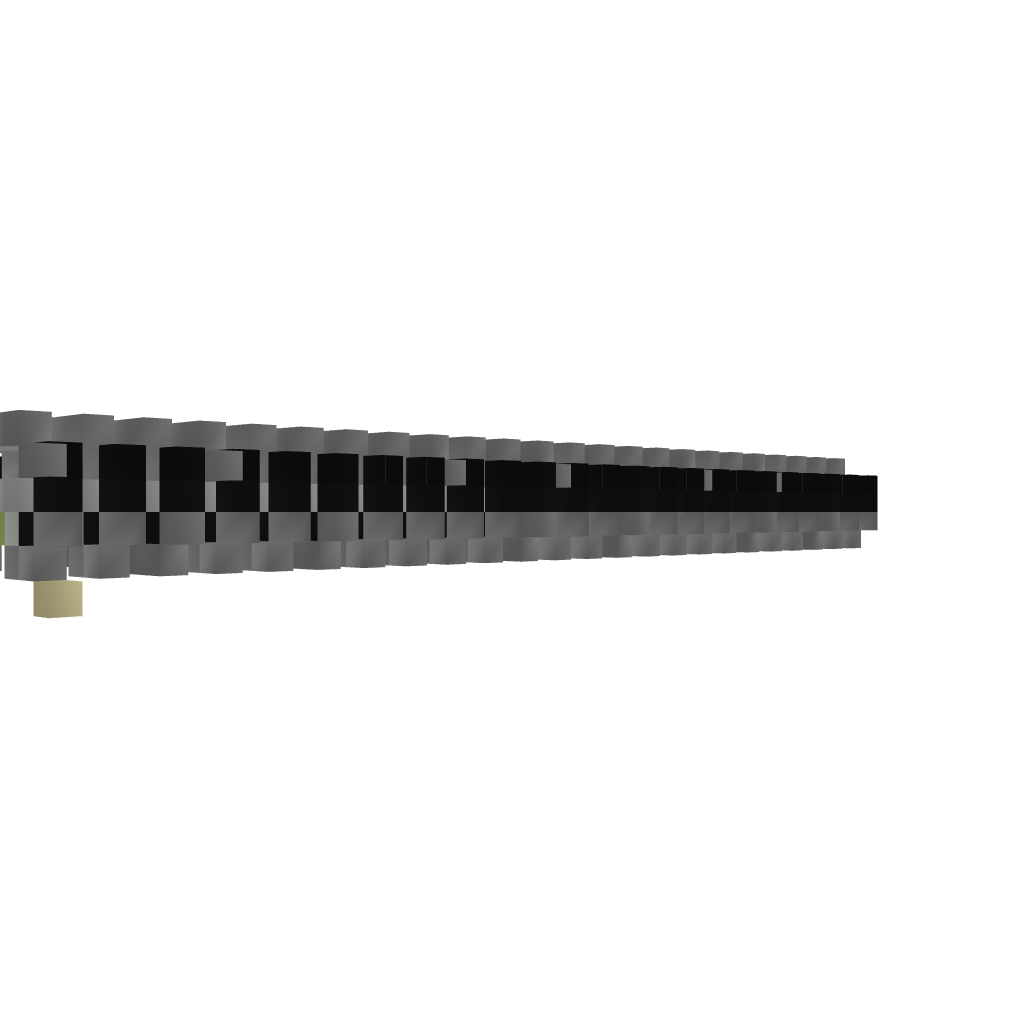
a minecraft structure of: temple run :D